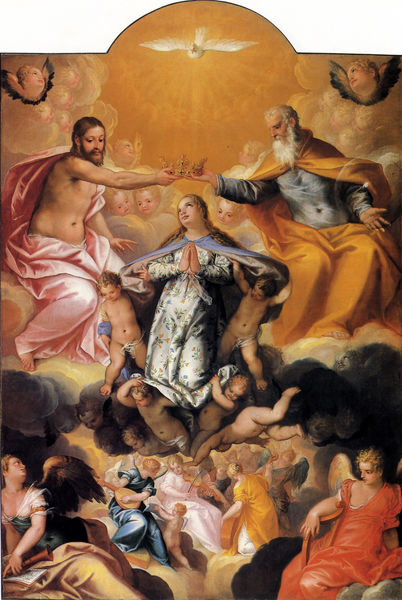
Titel: Mariä Krönung
Künstler: Johann Rottenhammer
Standort: Freising
Institution: Diözesanmuseum
Schlagwörter: adler, blau, dunkel, flügel, gemälde, gott, himmel, kopf, mann, nackt, schatten, umhang, vogel, weiß, wolken, dreieck, frauen, gelb, menschen, ocker, sitzen, braun, frau, grau, kleid, licht, männer, orange, schwarz, stützen, blick, rot, wolke, bart, bibel, falten, gesicht, taube, tragen, hände, instrument, öl, ferne, vögel, kirche, rauch, sonne, auge, gewand, gold, haare, mantel, sitzend, stoff, kind, mutter, vater, gitarre, instrumente, musik, krone, renaissance, rosa, fliegen, kinder, kreis, engel, putte, putto, farben, ölgemälde, falte, gefaltet, glanz, faltenwurf, knie, paradies, religion, strahlen, flug, schweben, knien, mäntel, beten, gebet, altar, erheben, schein, triumph, geflügel, geblümt, nimbus, christus, jesus, jesus christus, christlich, götter, toga, kniend, krönung, heiliger, zentrum, lokalfarben, heilige, fresko, laute, anbeten, putten, maria, madonna, anbetung, betend, jesu, tunika, erzengel, putti, el greco, schwebend, sakral, aufnahme, sohn, freskos, altarbild, himmelfahrt, geist, dreifaltigkeit, kniende, marienkrönung, ikonographie, raffael, musikinstrumente, gewimmel, heiliger geist, gottvater, hl geist, engelsköpfe, dreieinigkeit, maphorion, verklärung, trinität, krönen, himmelnder blick, heilige maria, säuglinge, aufnahme in den himmel, cherubin, eruengel, gebetsgeste, gebetsgestus, kindergesichter, krönung mariae, nacktz, reni, trinitatis